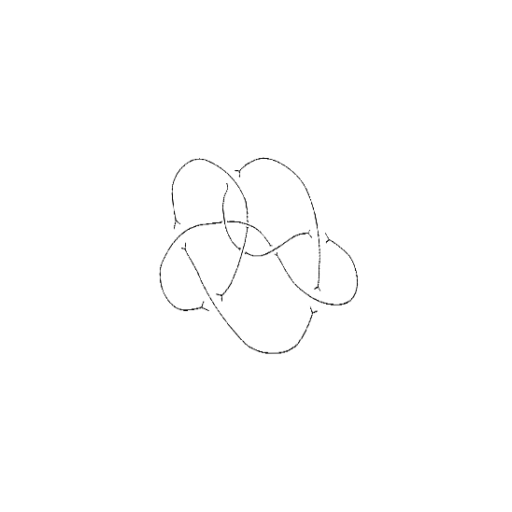
Crossing number: 9